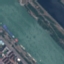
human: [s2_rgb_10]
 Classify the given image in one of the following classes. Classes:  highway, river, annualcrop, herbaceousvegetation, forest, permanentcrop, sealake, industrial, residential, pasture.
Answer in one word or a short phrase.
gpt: River